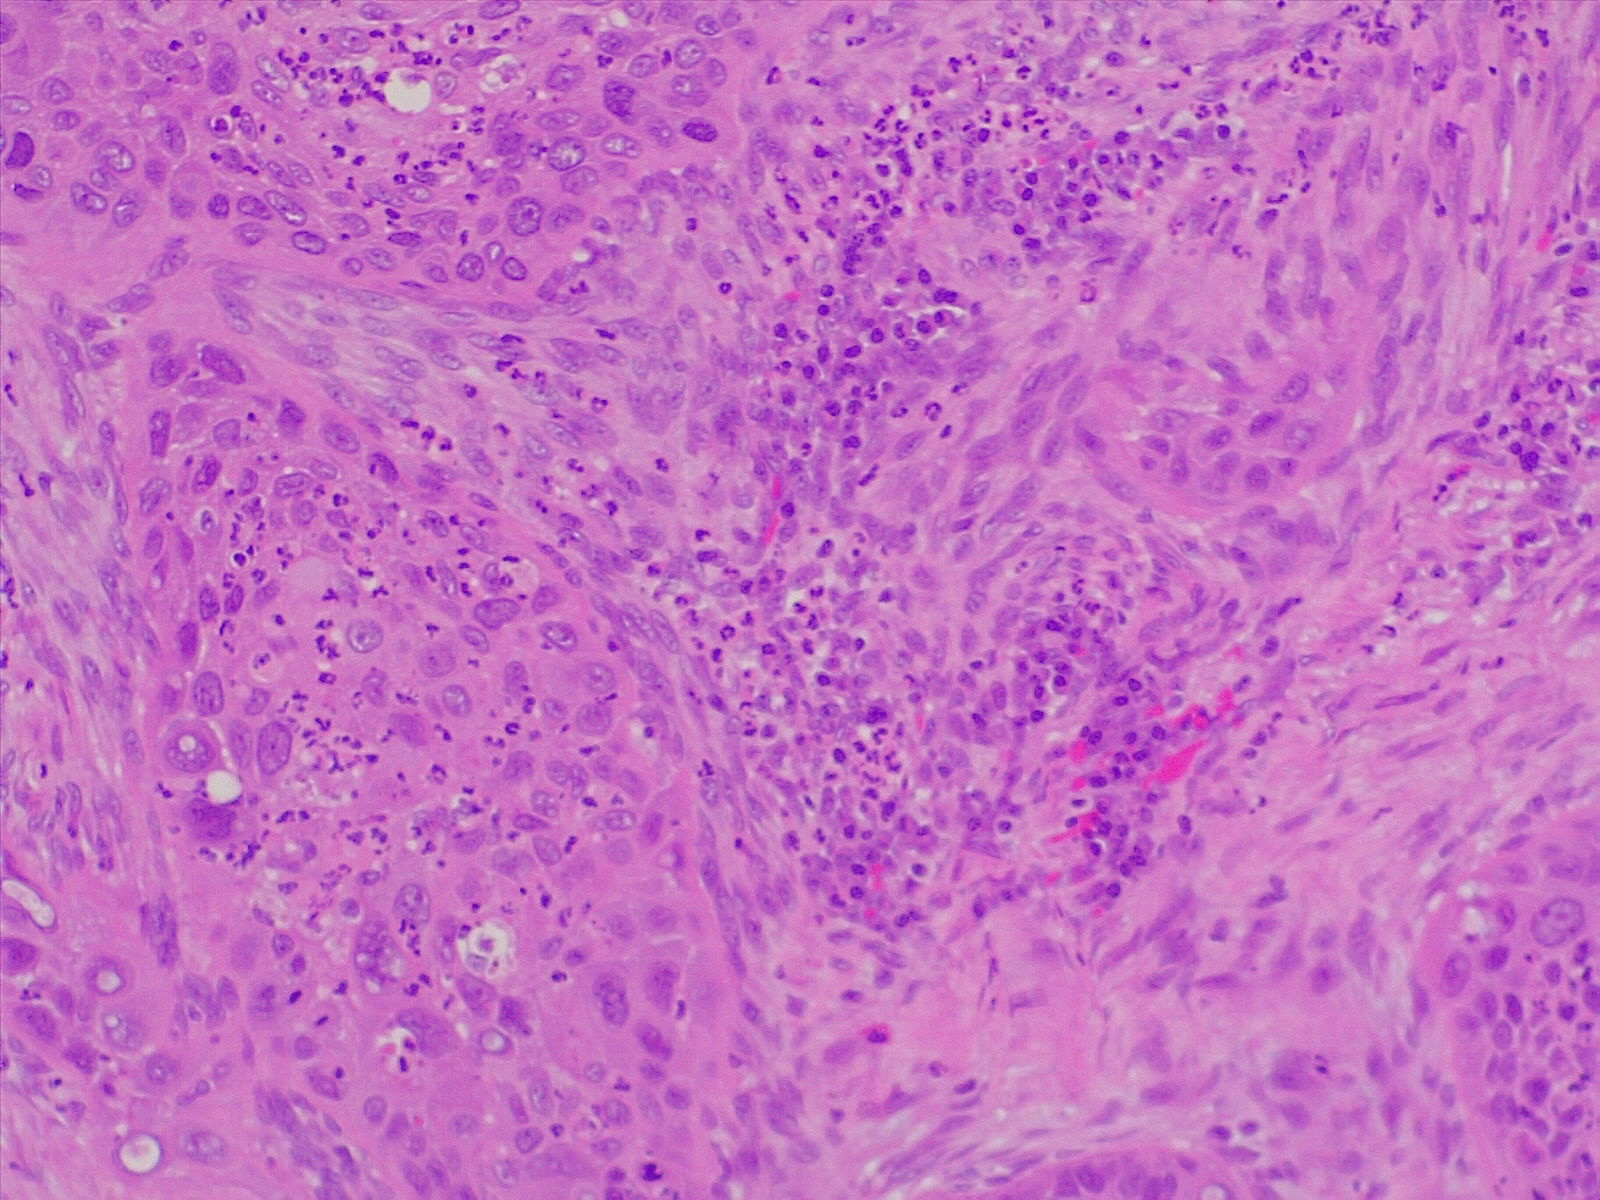
Label: lung squamous cell carcinoma, well differentiated